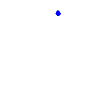
Particle: proton